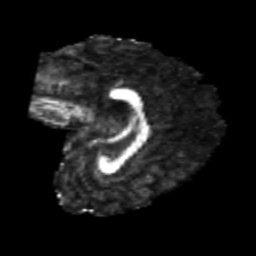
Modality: FA
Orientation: sagittal
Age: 26
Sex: female
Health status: healthy
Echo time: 0.074 s